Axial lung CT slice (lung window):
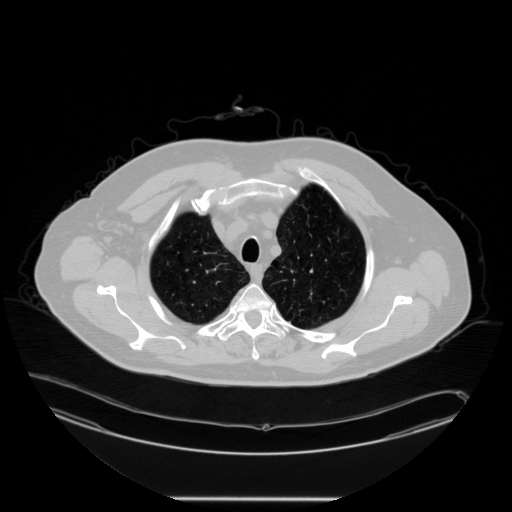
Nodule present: no